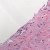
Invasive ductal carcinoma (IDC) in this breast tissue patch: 1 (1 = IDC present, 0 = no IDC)